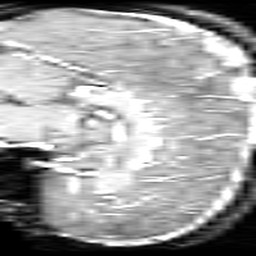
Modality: inplaneT1
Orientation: sagittal
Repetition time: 0.2 s
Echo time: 0.0036 s